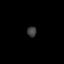
Tissue: prostate
Cell type: T cells
Senescence score: 0.2827
Nuclear area (px): 95
Mean DAPI intensity: 61.495